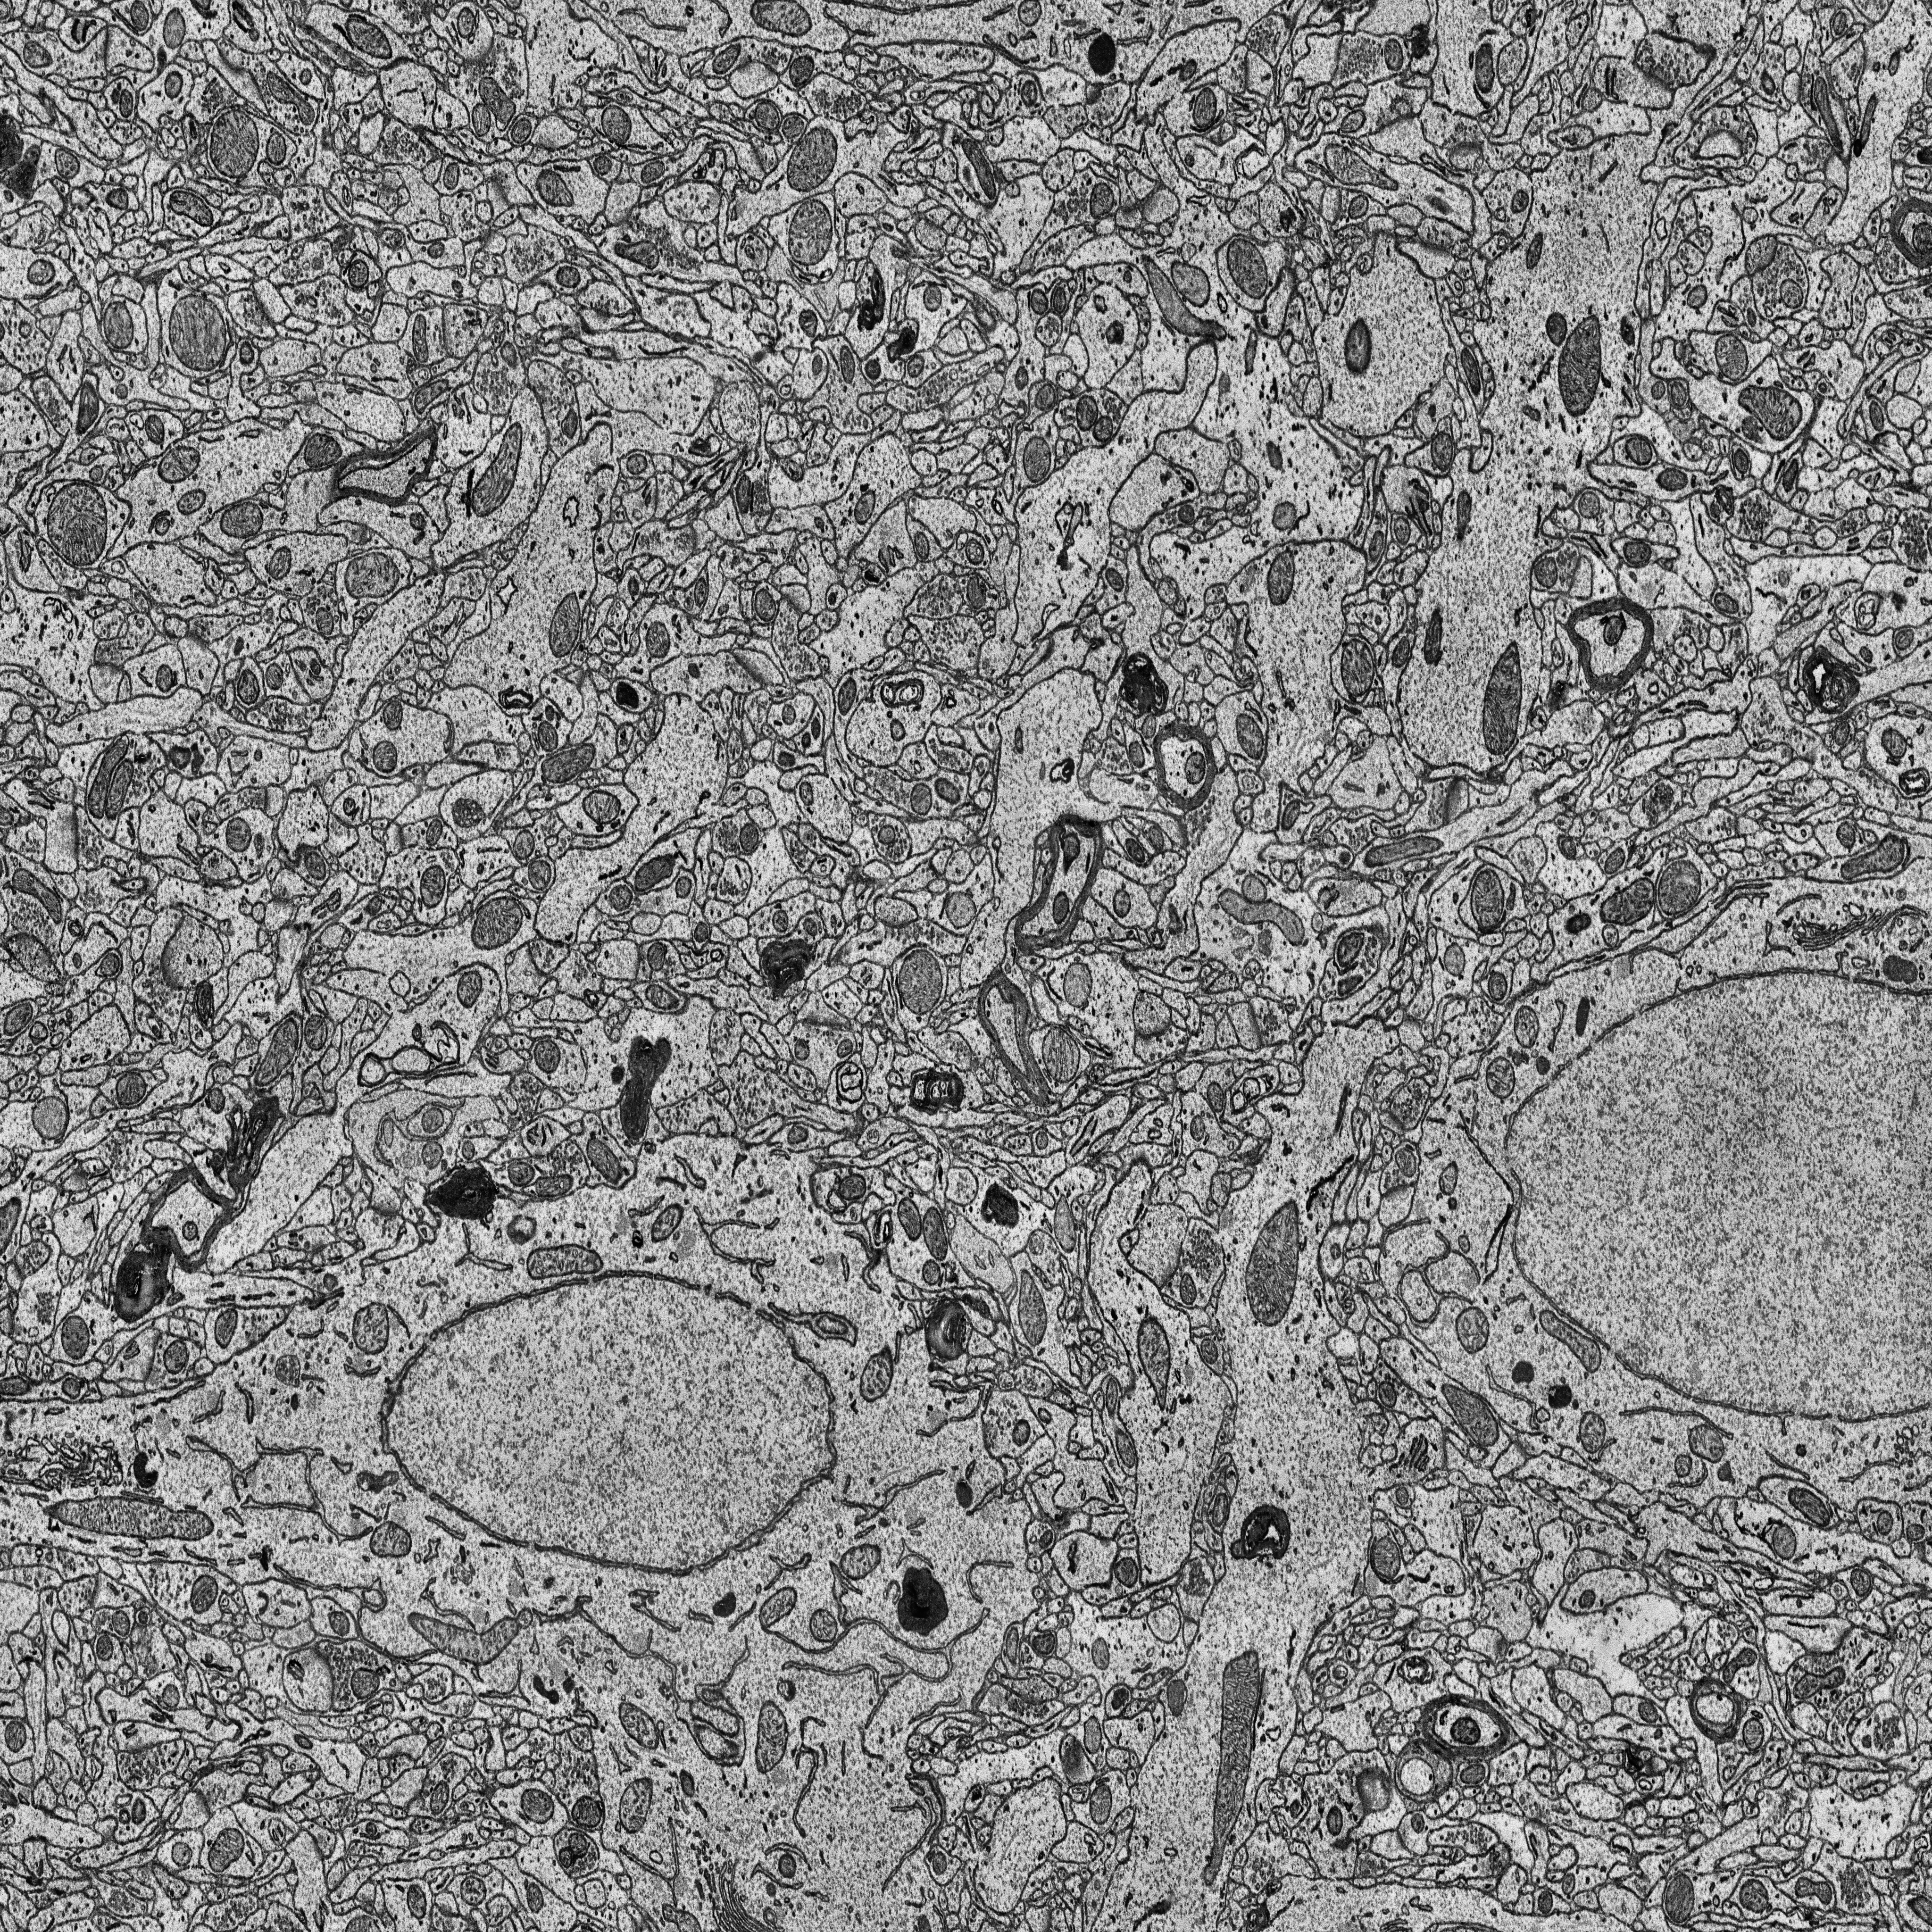
Electron microscopy slice of rat cortex tissue
Slice depth (z): 204
Mitochondria instances in slice: 375